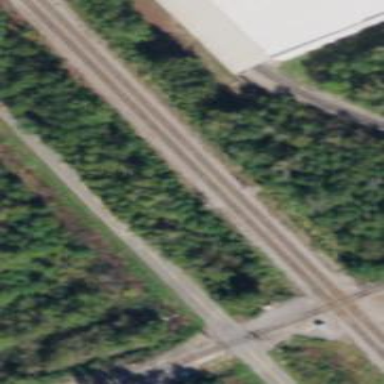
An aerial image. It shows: Railway track.